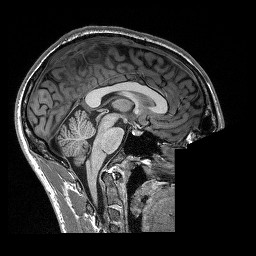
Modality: T1w
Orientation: sagittal